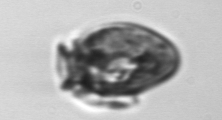
Label: Dinophysis_acuminata